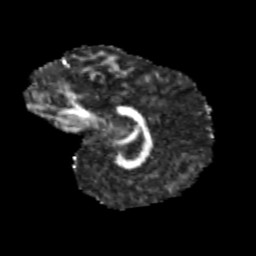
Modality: FA
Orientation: sagittal
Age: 9
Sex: male
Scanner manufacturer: siemens
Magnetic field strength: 3 T
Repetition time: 3.8 s
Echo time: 0.07 s